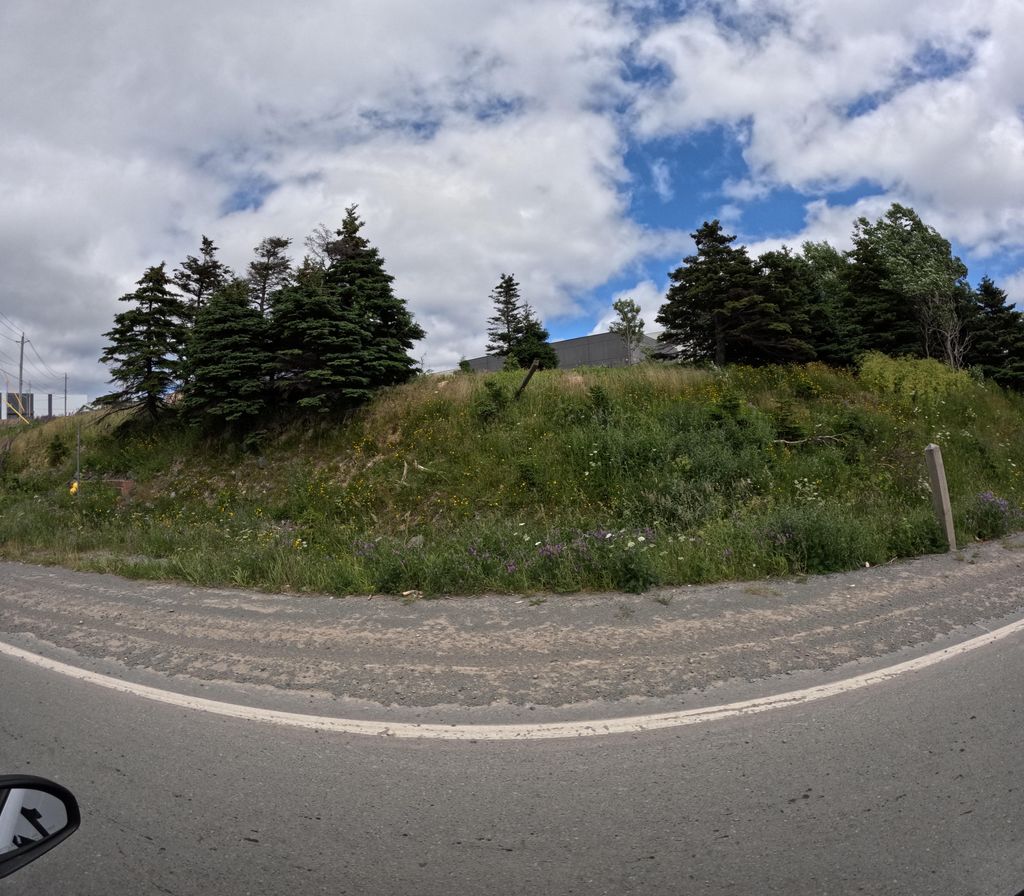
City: st_johns